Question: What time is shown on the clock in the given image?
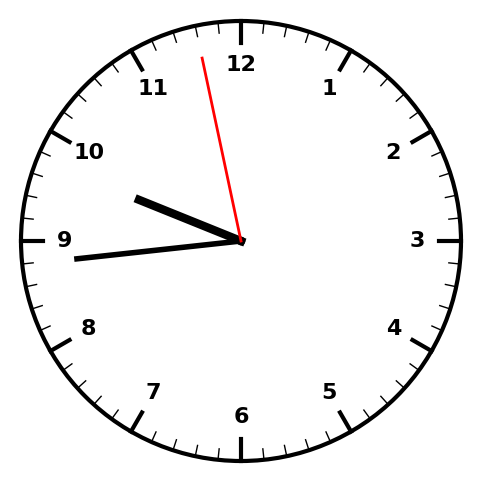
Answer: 09:43:58